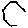
Label: hexagon